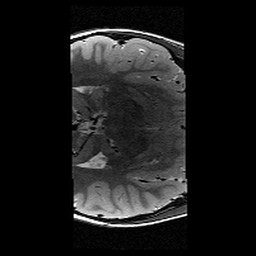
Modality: T2w
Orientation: axial
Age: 9
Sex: male
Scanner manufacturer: siemens
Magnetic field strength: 3 T
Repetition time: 9.23 s
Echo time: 0.067 s